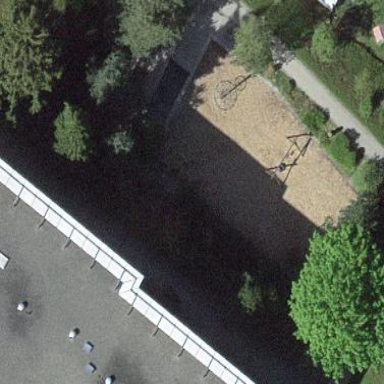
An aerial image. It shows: Playground area for leisure activities on the land.